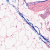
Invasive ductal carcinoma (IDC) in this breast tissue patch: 0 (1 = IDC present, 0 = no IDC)